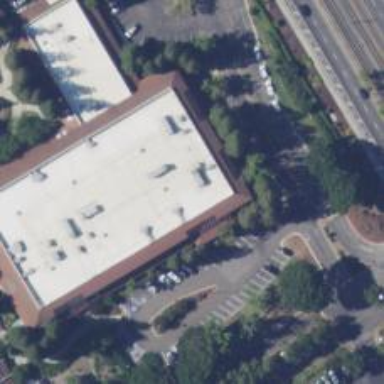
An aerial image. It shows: Government transportation facility.